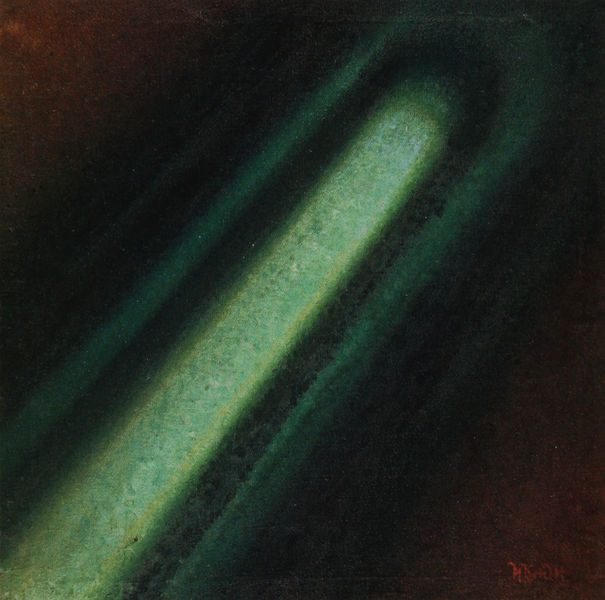
Titel: Sphärische Komposition
Künstler: Iwan Kljun
Standort: Köln
Institution: Museum Ludwig
Schlagwörter: blau, dunkel, aquarell, grün, braun, hell, licht, rot, signatur, kontrast, farbe, detail, streifen, linie, diagonal